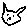
Label: cat